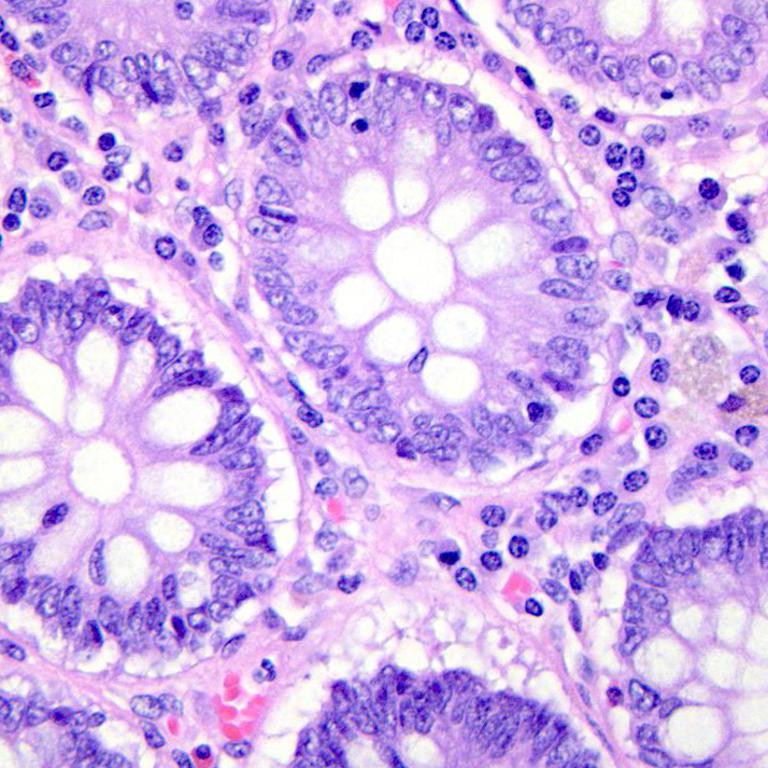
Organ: colon
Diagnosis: benign